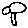
Label: bird